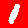
Digit: 1